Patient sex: F
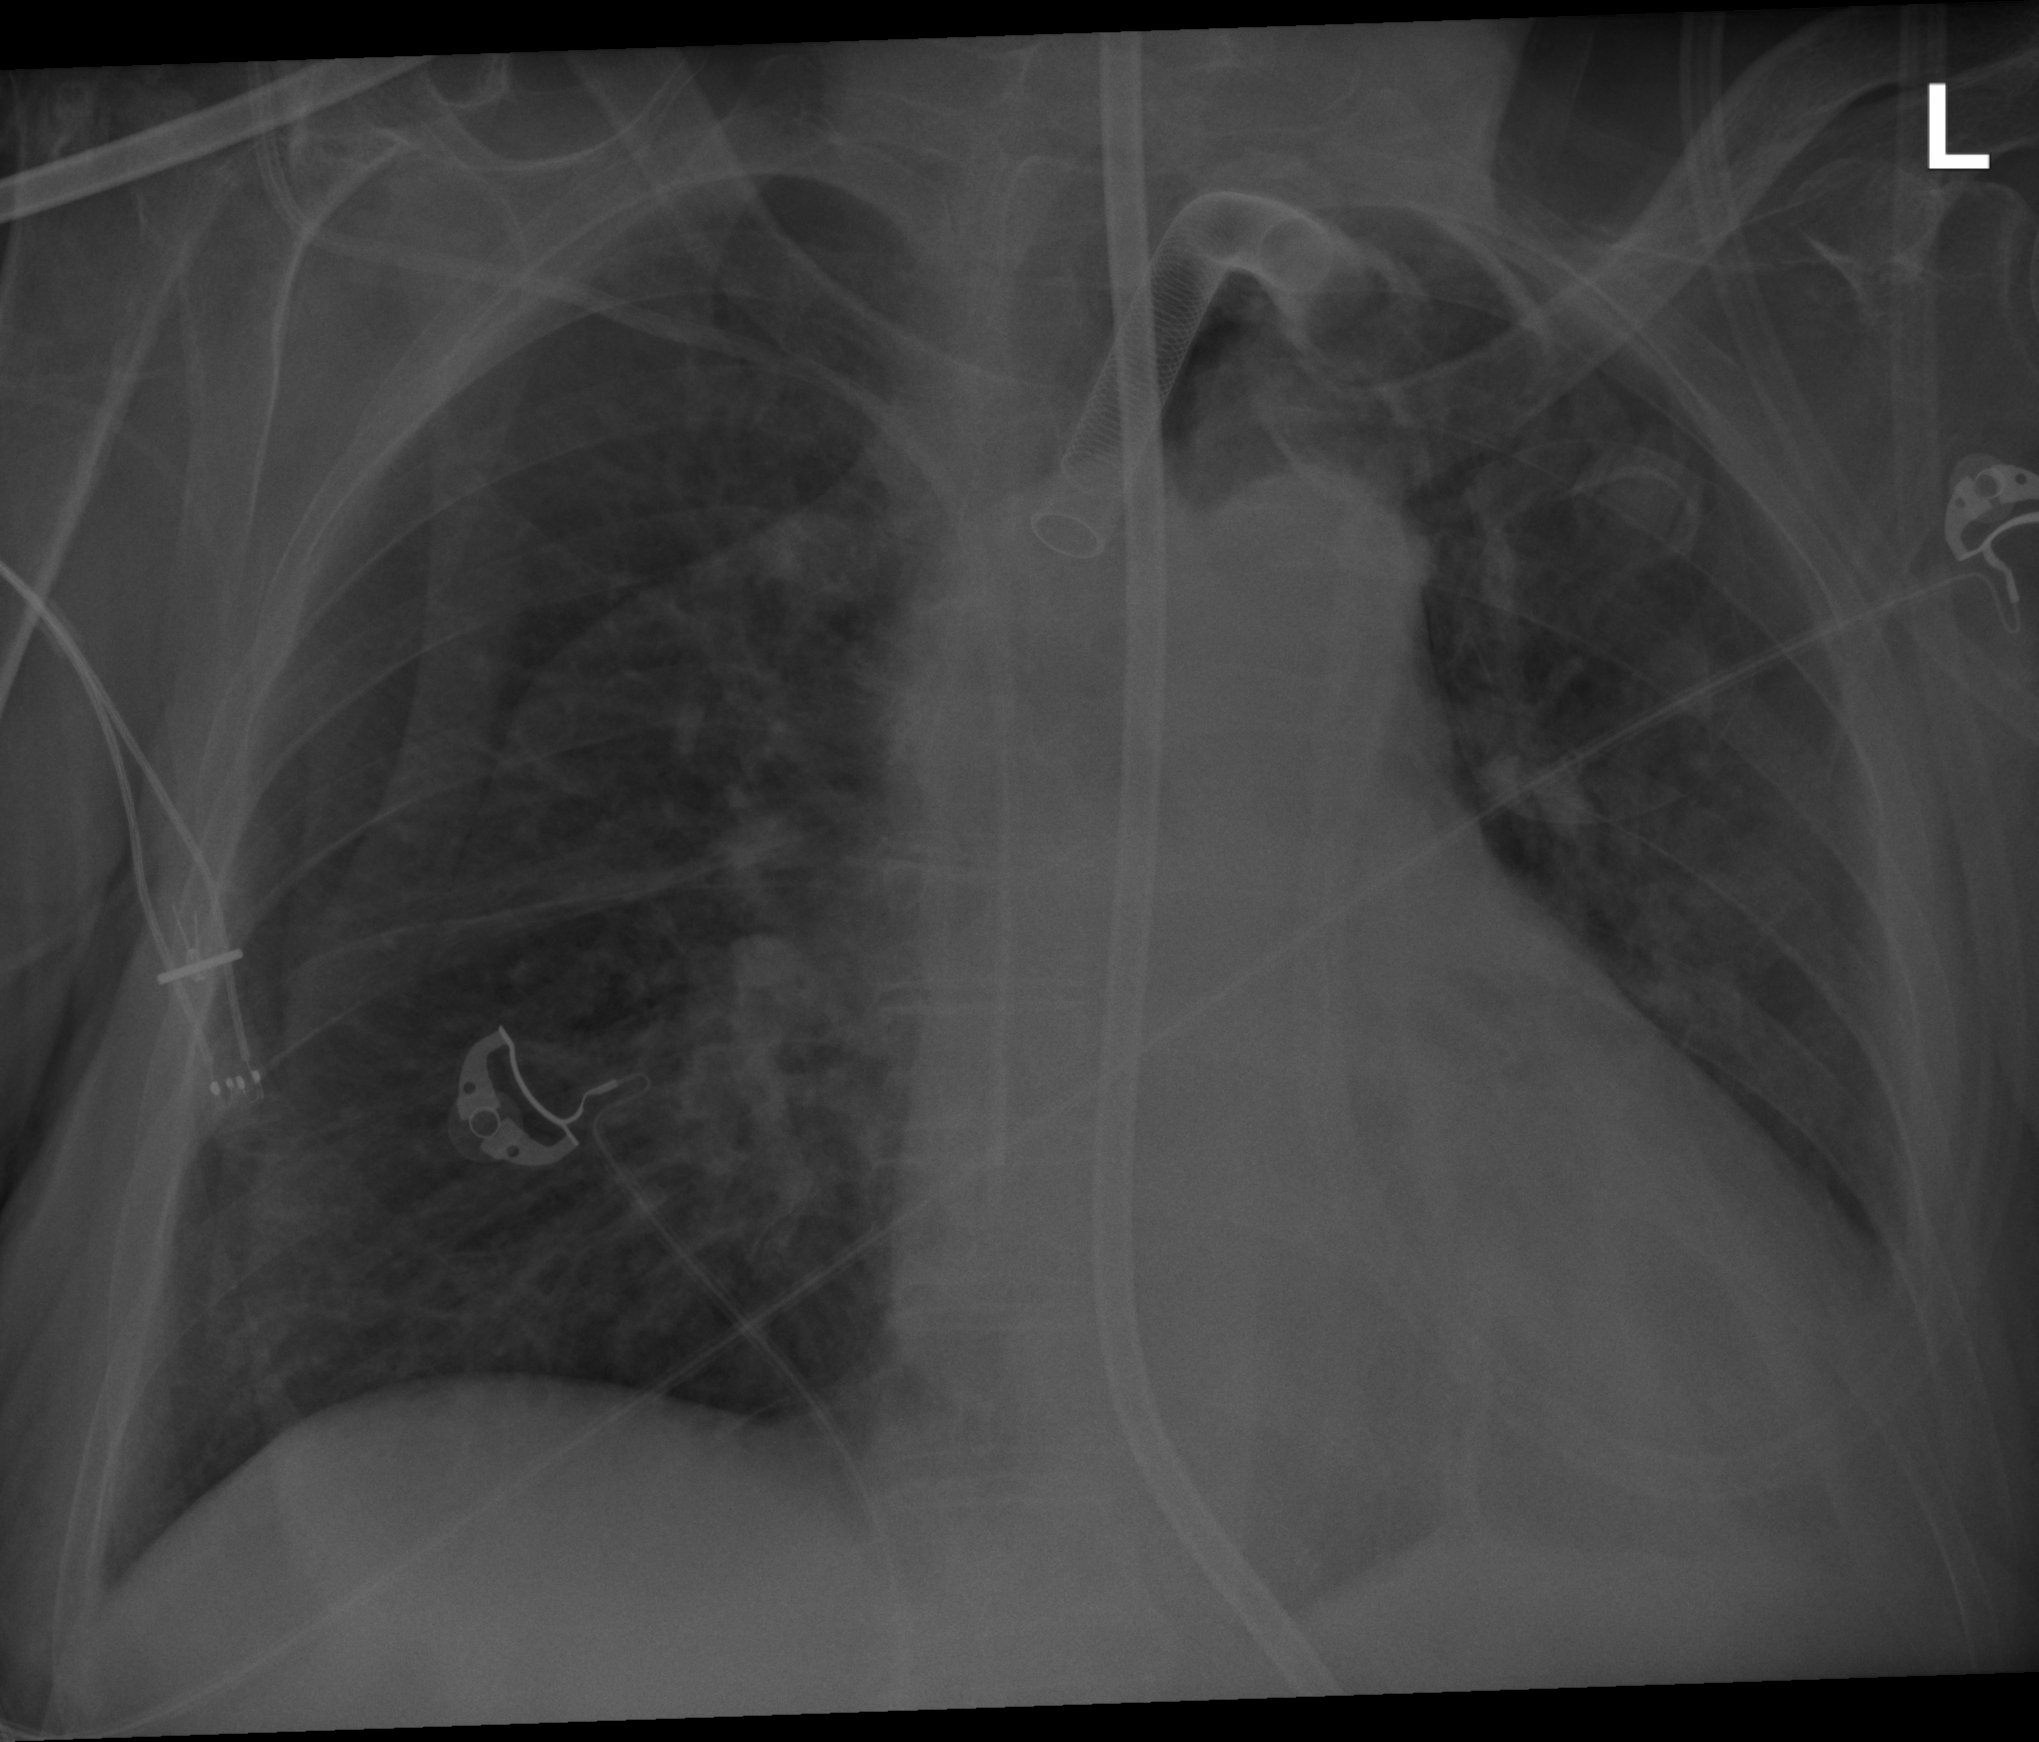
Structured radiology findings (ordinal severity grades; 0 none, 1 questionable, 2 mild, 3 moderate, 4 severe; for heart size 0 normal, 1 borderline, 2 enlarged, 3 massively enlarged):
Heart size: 1
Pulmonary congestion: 1
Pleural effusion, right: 0
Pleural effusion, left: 0
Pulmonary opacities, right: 2
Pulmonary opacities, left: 2
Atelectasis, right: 0
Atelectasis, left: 0